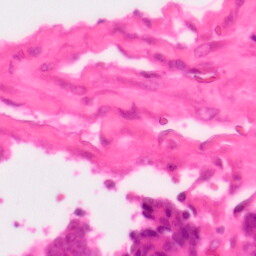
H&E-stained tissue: Colon